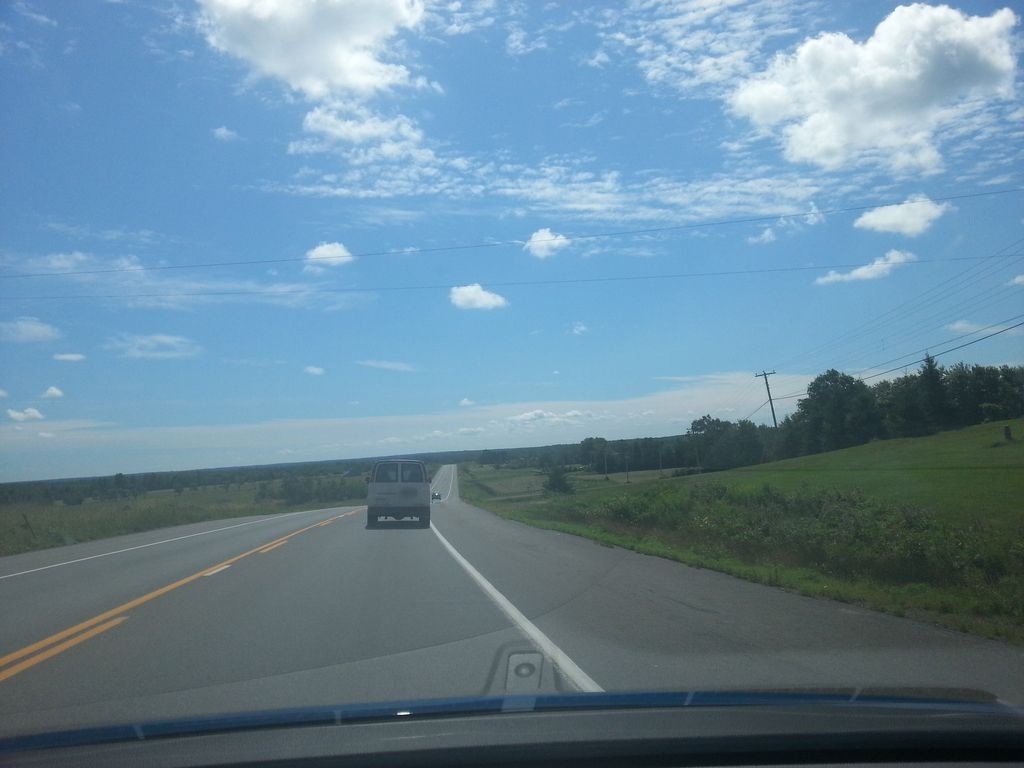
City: charlottetown